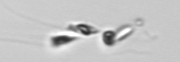
Label: Dinobryon